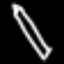
Label: pencil